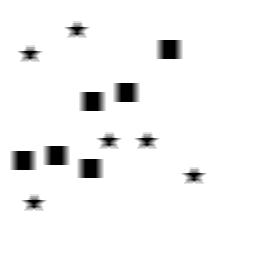
Squares: 6
Triangles: 0
Stars: 6
Total shapes: 12